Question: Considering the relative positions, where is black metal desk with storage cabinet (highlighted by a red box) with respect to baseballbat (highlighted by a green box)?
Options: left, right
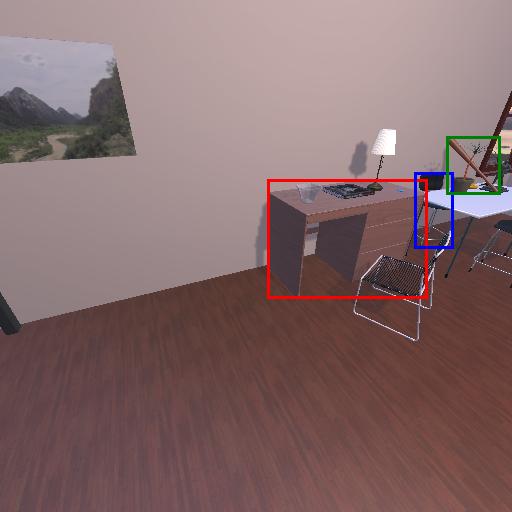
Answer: left